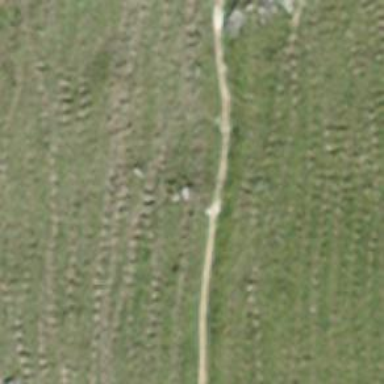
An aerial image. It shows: Unpaved path.